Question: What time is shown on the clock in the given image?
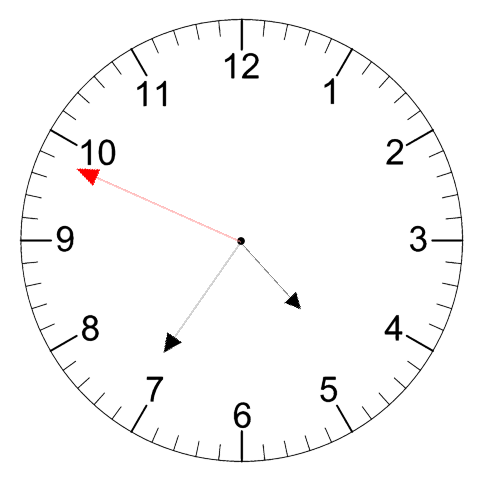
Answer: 04:35:49